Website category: jobs
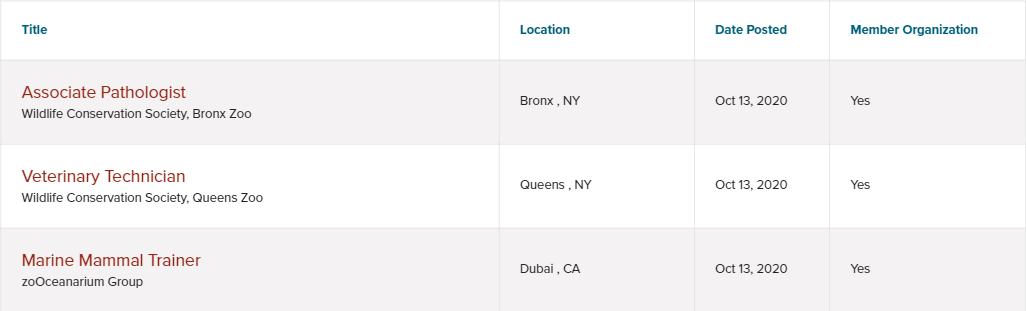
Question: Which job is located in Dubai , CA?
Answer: Marine Mammal Trainer

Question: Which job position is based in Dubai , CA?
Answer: Marine Mammal Trainer

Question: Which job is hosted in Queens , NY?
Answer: Veterinary Technician

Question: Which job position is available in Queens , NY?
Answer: Veterinary Technician

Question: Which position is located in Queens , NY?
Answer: Veterinary Technician

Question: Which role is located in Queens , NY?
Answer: Veterinary Technician

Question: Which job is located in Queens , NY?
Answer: Veterinary Technician

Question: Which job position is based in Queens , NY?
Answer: Veterinary Technician